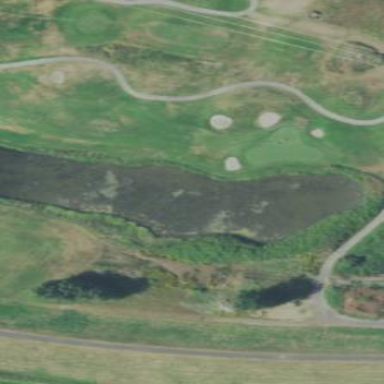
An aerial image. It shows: Water hazard in golf course. The hazard is natural water feature.